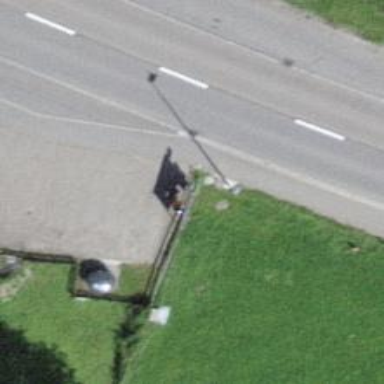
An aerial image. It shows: Bus stop with platform for public transport.